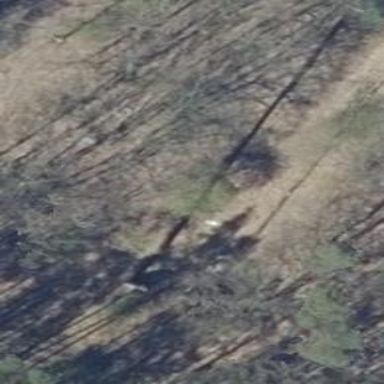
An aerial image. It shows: Outbuilding.